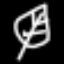
Label: leaf